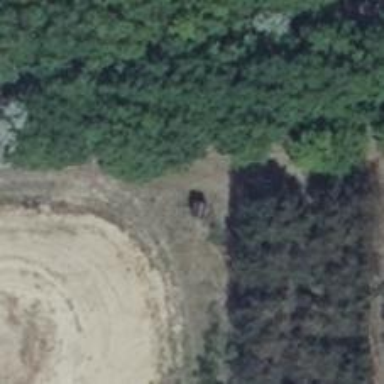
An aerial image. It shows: Hunting stand.